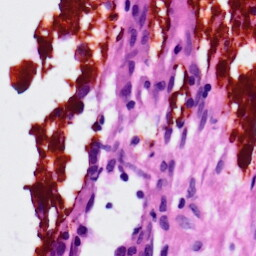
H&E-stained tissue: Lung